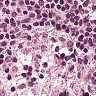
Metastatic tissue present: no